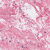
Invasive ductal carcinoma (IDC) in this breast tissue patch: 0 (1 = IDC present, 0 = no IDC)